九年级 · 度量几何学
已知 $\odot 0$ 的半径为 5 , 直线 1 与 $\odot 0$ 相交, 点 0 到直线 1 的距离为 3 , 则 $\odot 0$ 上到直线 1 的距离为 $\sqrt{2}$ 的点共有 ( )
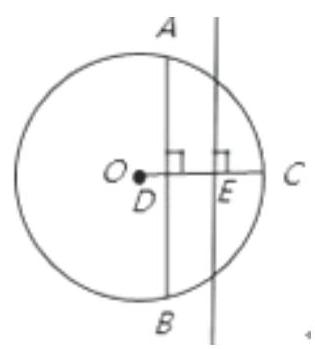
A. 1 个
B. 2 个
C. 3 个
D. 4 个
答案: D
解析: 【分析】根据平行线间的距离相等, 先过点 $D$ 作 $A B \perp O C$, 即可求得 $\odot 0$ 上到直线 1 的距离为 $\sqrt{2}$ 的点的个数.

解: 如图,

$\because \odot 0$ 的半径为 5 , 点 0 到直线 1 的距离为 3 ,

$\therefore \mathrm{CE}=2$,

过点 $D$ 作 $A B \perp O C$, 垂足为 $D$, 交 $\odot 0$ 于 $A 、 B$ 两点, 且 $D E=\sqrt{2}$,

$\therefore \odot 0$ 上到直线 1 的距离为 $\sqrt{2}$ 的点在直线 1 的左边和右边各有两个, 共四个,故选 D.